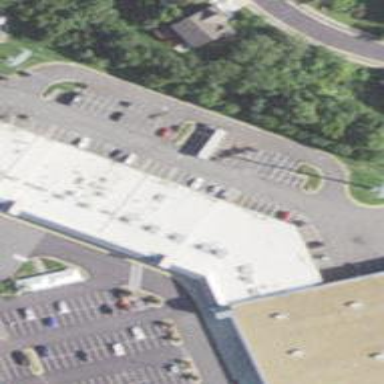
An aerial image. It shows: Convenience shop.